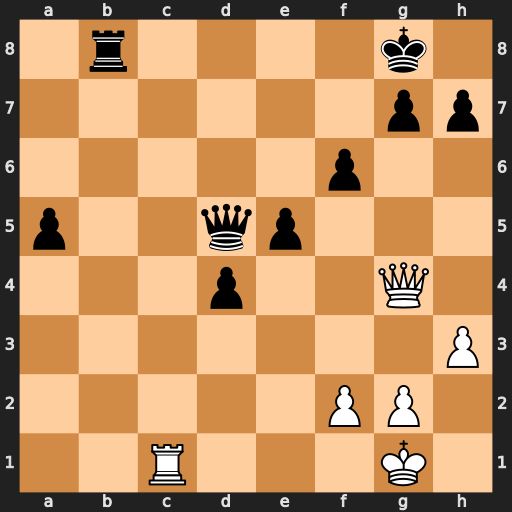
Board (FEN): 1r4k1/6pp/5p2/p2qp3/3p2Q1/7P/5PP1/2R3K1
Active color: w
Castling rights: -
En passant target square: -
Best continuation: Rc7 Qf7 Rxf7